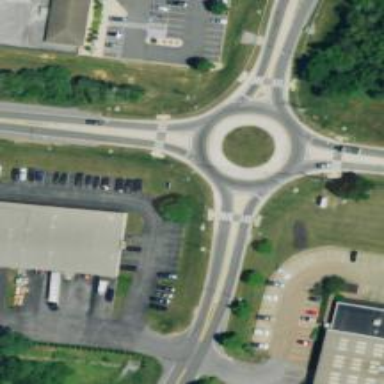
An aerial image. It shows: Crossing road.